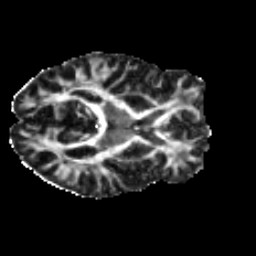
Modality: FA
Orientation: axial
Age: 36
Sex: male
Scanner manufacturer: ge
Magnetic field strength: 3 T
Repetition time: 7.8 s
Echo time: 0.0618 s